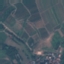
Land use / land cover: PermanentCrop